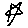
Label: star